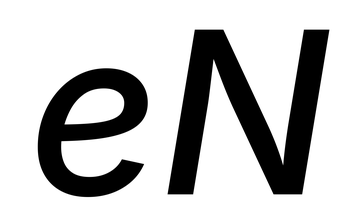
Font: Inter-Italic_Medium_Italic